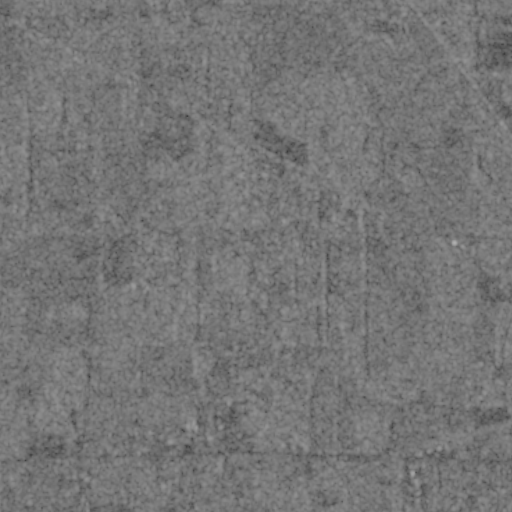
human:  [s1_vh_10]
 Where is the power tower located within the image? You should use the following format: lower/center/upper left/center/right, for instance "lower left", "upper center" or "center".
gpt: The power tower is located in the upper left of the image.
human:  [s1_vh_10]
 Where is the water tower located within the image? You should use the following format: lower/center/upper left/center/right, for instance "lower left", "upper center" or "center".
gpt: The water tower is located in the lower right of the image.
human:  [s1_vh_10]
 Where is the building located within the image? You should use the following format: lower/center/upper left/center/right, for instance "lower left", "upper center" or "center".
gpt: The building is located in the lower right of the image.
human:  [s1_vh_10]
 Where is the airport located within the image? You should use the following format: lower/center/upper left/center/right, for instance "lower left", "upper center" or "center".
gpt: There is no airport in the image.

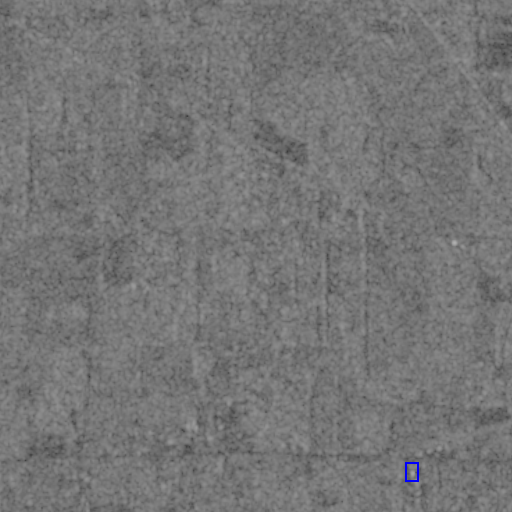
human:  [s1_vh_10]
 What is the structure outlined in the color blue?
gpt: The structure outlined in blue is a building.
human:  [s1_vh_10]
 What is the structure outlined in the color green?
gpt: There is no green outline.